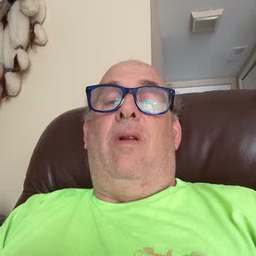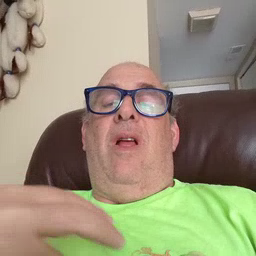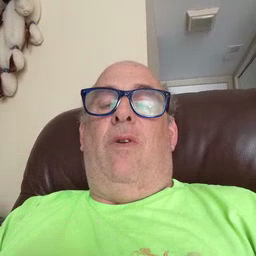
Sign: have